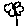
Label: flower